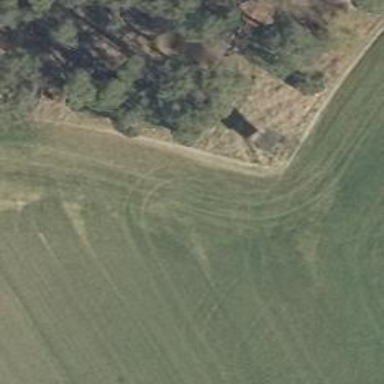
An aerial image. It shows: Shelter that serves as hunting stand.